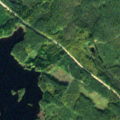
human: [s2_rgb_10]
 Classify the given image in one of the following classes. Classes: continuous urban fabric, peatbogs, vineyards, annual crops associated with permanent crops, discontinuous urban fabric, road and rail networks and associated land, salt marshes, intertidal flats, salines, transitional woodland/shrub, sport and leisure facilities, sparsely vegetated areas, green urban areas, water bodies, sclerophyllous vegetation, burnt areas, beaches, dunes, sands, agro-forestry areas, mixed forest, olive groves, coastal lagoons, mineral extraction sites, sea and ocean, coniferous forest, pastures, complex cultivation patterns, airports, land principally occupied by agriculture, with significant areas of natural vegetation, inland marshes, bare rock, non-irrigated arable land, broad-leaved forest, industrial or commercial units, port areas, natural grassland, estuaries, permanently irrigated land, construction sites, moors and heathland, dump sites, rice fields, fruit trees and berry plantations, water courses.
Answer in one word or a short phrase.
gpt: coniferous forest, water bodies